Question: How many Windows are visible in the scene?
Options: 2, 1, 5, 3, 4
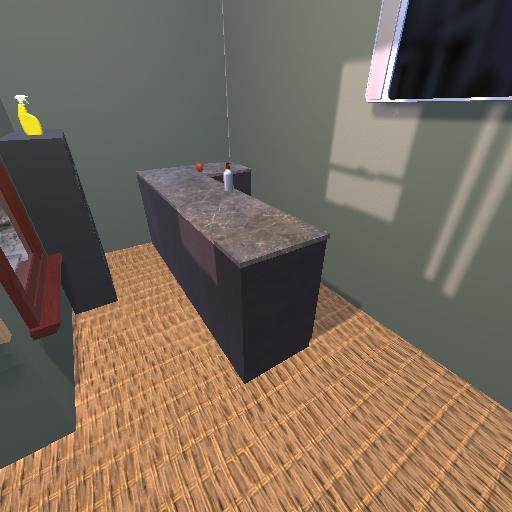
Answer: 2